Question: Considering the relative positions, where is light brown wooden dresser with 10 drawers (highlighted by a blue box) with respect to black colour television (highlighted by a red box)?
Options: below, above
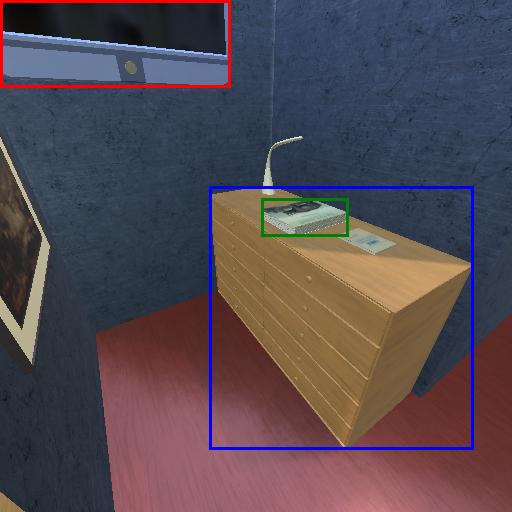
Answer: below